Question: Maybe it is by design, to cut points neatly when 'clip = "on"'?
How can I prevent it?
'''
library(ggplot2)
df <- data.frame(var = "", val = 0)
ggplot(df) +
geom_point(aes(val, var), color = "red", size = 10) +
scale_x_continuous(
expand = c(0, 0),
limits = c(0,1)
) +
coord_cartesian(clip = "off") +
theme_classic()
'''

<URL>
Jared's answer was very helpful to identify my thought problem. The different themes have different settings for 'panel.border' and 'axis.line'.
This still leaves the question - how to make the axis line draw the data points?
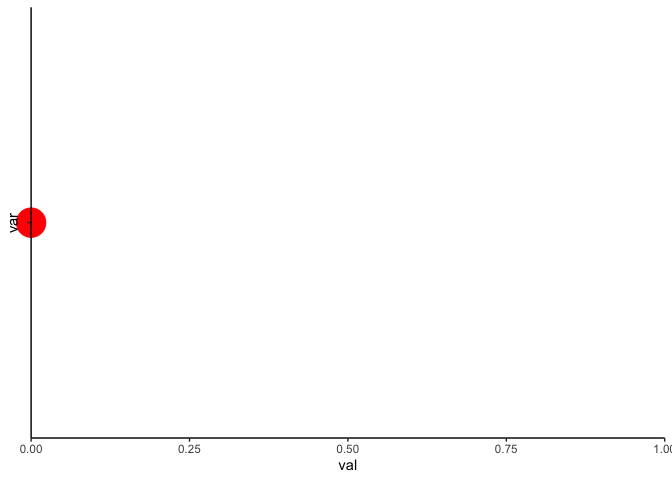
Answer: As a workaround, I guess you could remove the axes and use the panel.grid as de-facto axes? E.g.
'''
df <- data.frame(var = c(0, 1, 2, 3), val = c(0, 1, 2, 3))
ggplot(df) +
geom_point(aes(val, var), color = "red", alpha = 1, size = 6) +
scale_x_continuous(expand = c(0, 0),
limits = c(0, 3)) +
scale_y_continuous(expand = c(0, 0),
limits = c(0, 3)) +
coord_cartesian(clip = "off") +
theme_minimal(base_size = 16) +
theme(panel.grid = element_line(color = "black"))
'''
<URL>
This is a very interesting question; I would like to see if anyone else can come up with a better alternative.